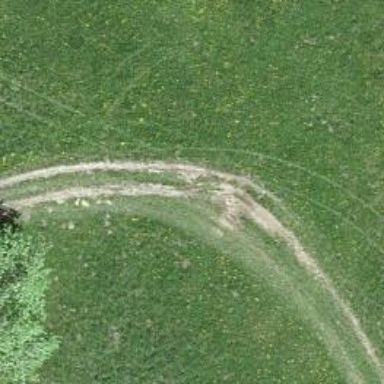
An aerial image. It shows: Track with grade 4 track type.